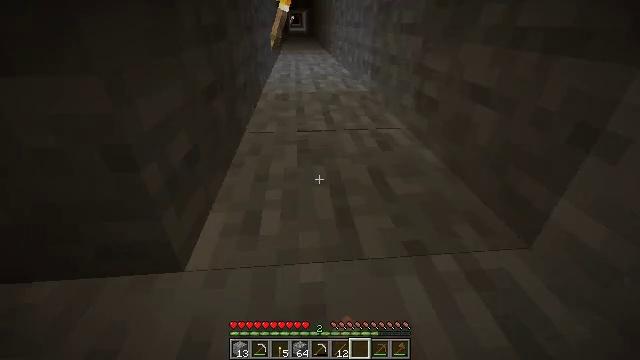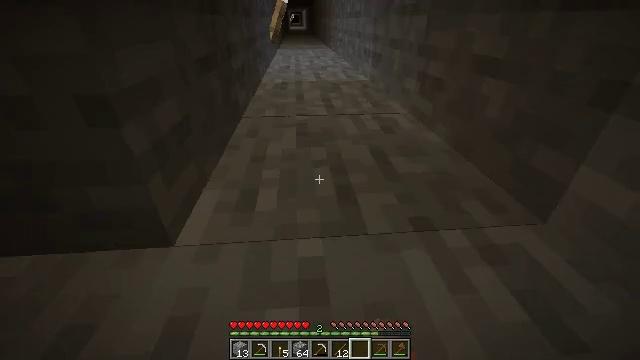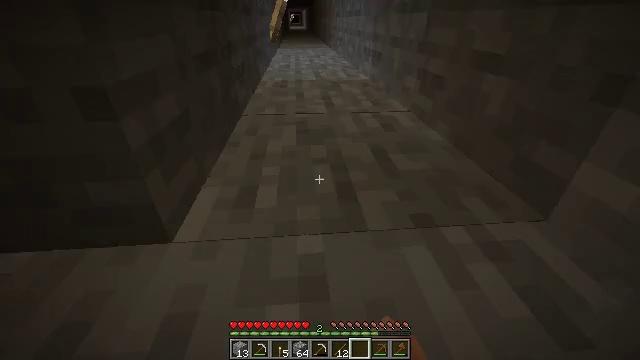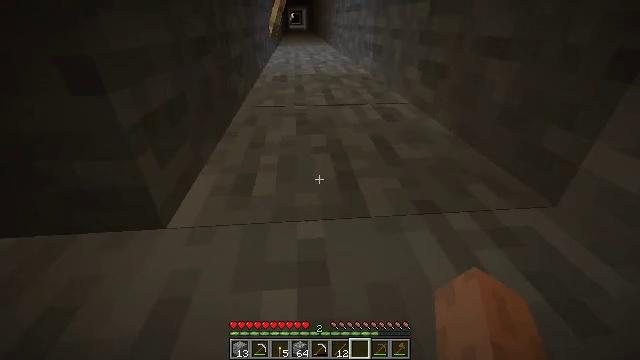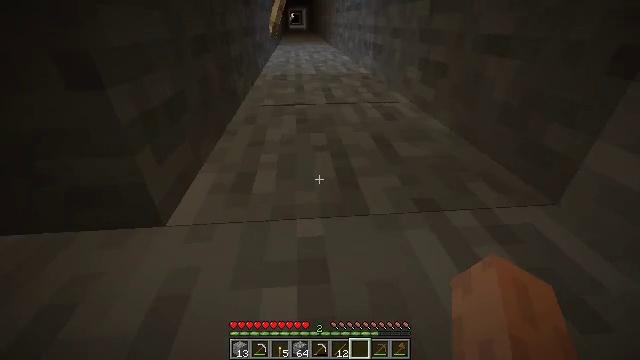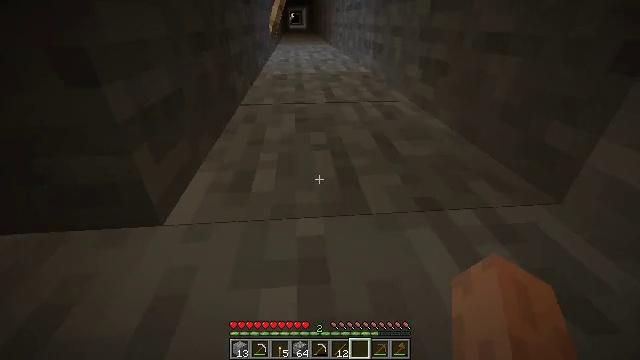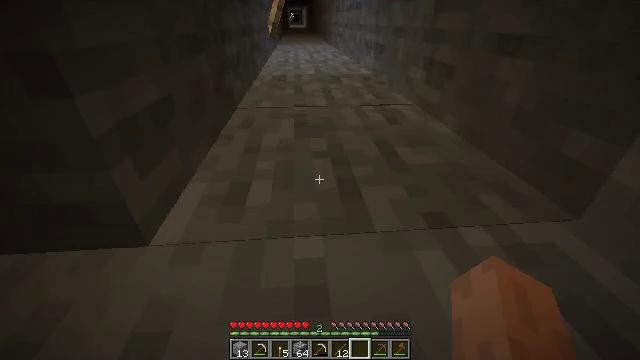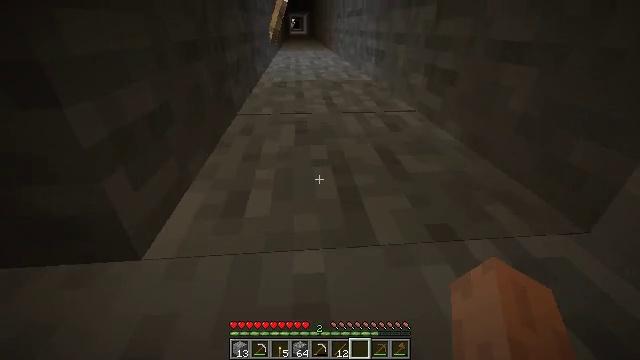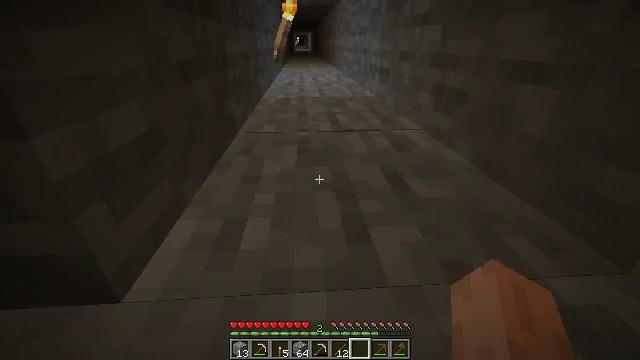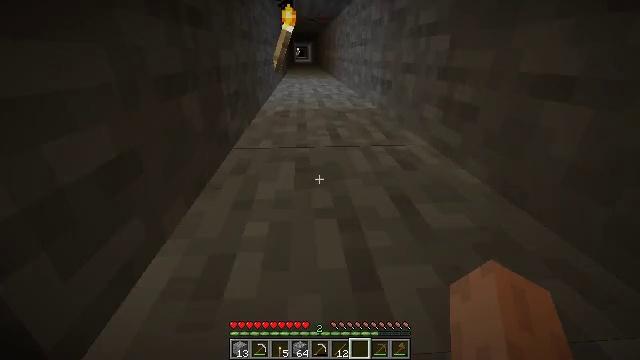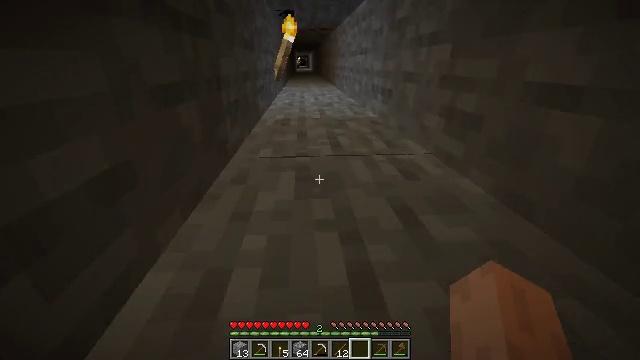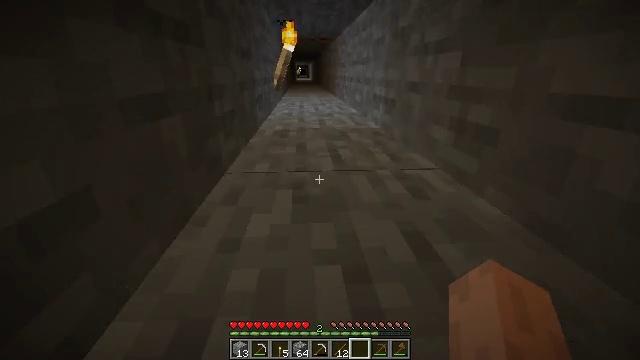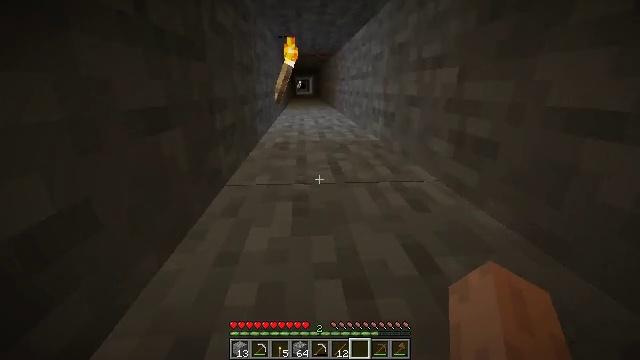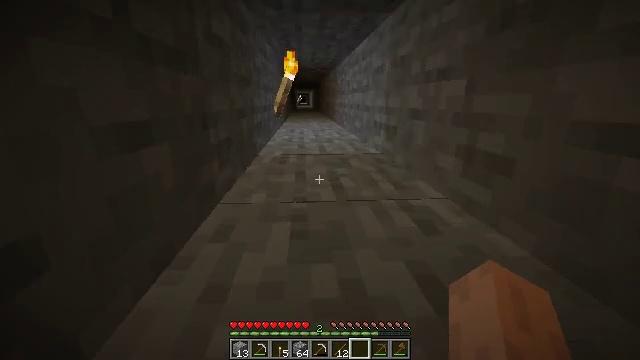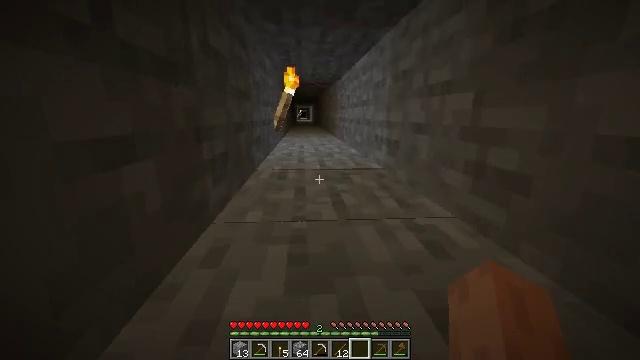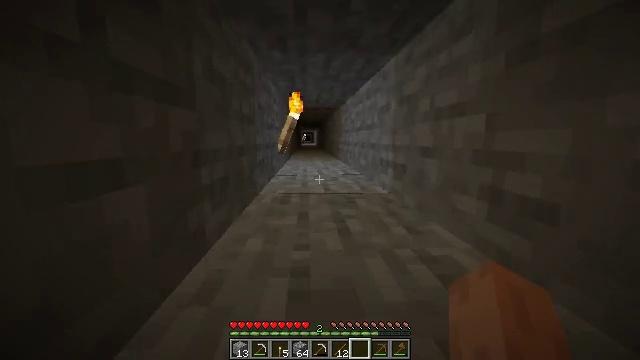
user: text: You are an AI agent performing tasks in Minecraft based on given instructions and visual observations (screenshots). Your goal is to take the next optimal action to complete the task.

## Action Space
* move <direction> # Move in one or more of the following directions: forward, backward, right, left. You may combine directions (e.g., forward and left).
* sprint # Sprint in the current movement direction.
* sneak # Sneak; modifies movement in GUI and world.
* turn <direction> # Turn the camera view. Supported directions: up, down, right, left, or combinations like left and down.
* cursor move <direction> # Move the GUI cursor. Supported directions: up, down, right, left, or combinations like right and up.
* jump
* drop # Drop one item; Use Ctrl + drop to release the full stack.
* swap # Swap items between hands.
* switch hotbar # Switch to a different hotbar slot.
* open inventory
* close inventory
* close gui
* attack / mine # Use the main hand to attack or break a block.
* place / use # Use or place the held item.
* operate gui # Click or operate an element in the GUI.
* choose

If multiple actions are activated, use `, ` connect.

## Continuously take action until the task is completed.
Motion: motion action
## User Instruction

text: Collect the oak trapdoor for re-use.
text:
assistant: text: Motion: no_op
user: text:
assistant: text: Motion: no_op
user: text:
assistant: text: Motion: no_op
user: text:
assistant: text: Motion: no_op
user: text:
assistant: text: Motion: move forward
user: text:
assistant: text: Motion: move forward
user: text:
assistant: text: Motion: move forward, turn up
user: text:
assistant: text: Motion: move forward, turn up
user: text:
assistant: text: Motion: move forward, turn up
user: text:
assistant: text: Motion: move forward, turn up
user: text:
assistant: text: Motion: move forward, turn up
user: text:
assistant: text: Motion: move forward, turn up
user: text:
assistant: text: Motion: move forward, turn up
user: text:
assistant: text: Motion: move forward, turn up
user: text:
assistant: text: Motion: move forward, turn up
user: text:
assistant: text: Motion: move forward, turn left and up
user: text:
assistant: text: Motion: move forward, turn left and up
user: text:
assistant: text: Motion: move forward, turn left and up
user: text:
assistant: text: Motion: move forward, turn left and up
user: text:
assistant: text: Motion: move forward, turn left and up
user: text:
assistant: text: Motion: move forward, turn left and down
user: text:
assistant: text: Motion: move forward, turn left
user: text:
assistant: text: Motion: move forward
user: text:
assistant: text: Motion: no_op
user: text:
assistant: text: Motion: no_op
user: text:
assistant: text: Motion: no_op
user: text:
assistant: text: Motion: no_op
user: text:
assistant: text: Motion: turn left and up
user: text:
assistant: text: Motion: turn left and up
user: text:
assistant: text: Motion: turn left and up